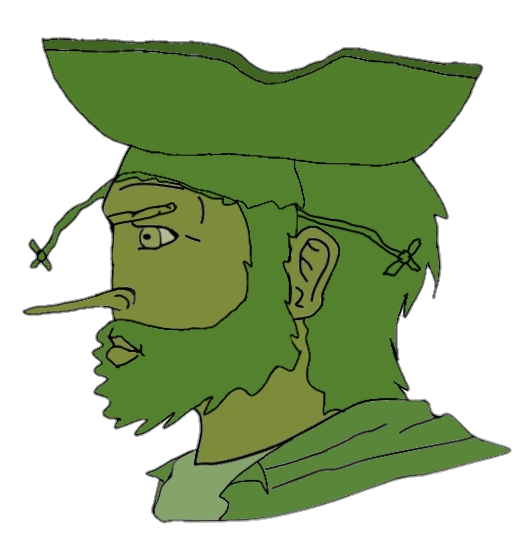
Label: 4_Yes_Chad